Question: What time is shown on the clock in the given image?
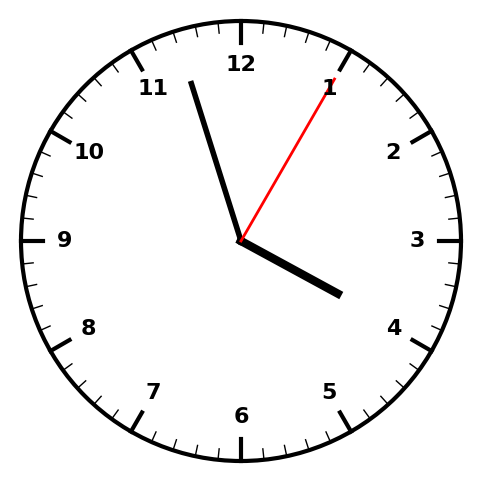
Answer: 03:57:05